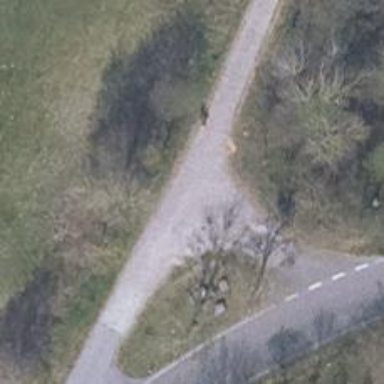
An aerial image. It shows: Well-maintained track road with grade 1 tracktype.